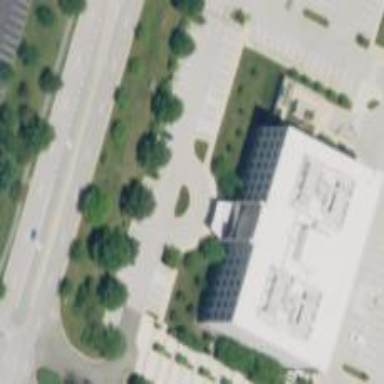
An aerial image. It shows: Office building.